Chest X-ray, AP view. Patient: 34 years old, sex M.
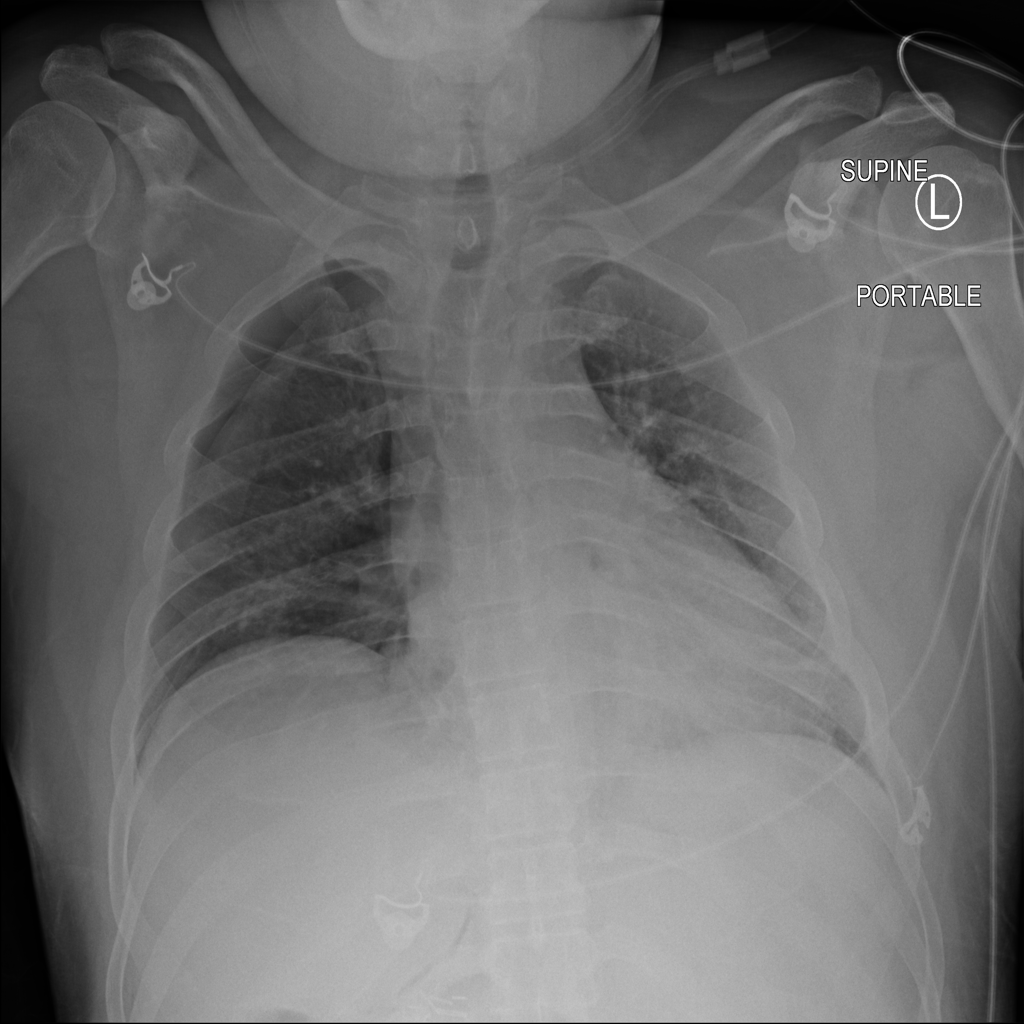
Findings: Pneumothorax